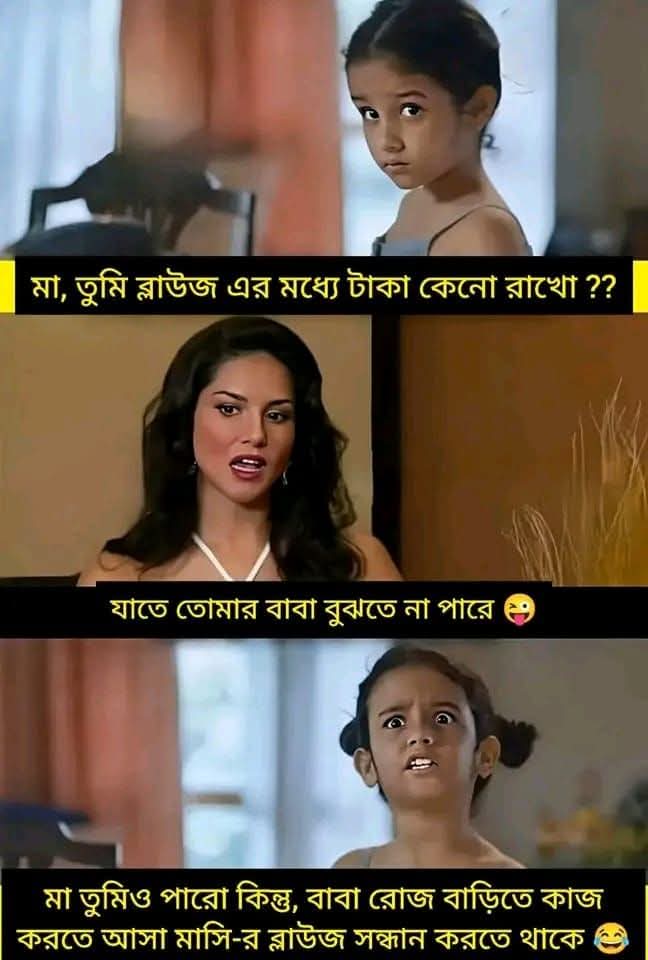
Text: মা, তুমি ব্লাউজ এর মধ্যে টাকা কেনো রাখো ??
যাতে তোমার বাবা বুঝতে না পারে
মা তুমিও পারো কিন্তু, বাবা রোজ বাড়িতে কাজ করতে আসা মাসি-র ব্লাউজ সন্ধান করতে থাকে
Label: Non Hate